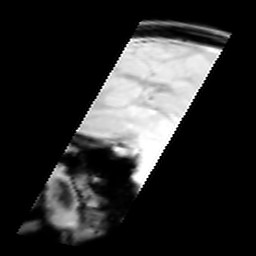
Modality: inplaneT1
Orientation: sagittal
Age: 26
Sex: female